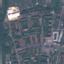
Label: Residential